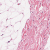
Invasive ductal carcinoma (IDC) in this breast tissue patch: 0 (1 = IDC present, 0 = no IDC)